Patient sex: M
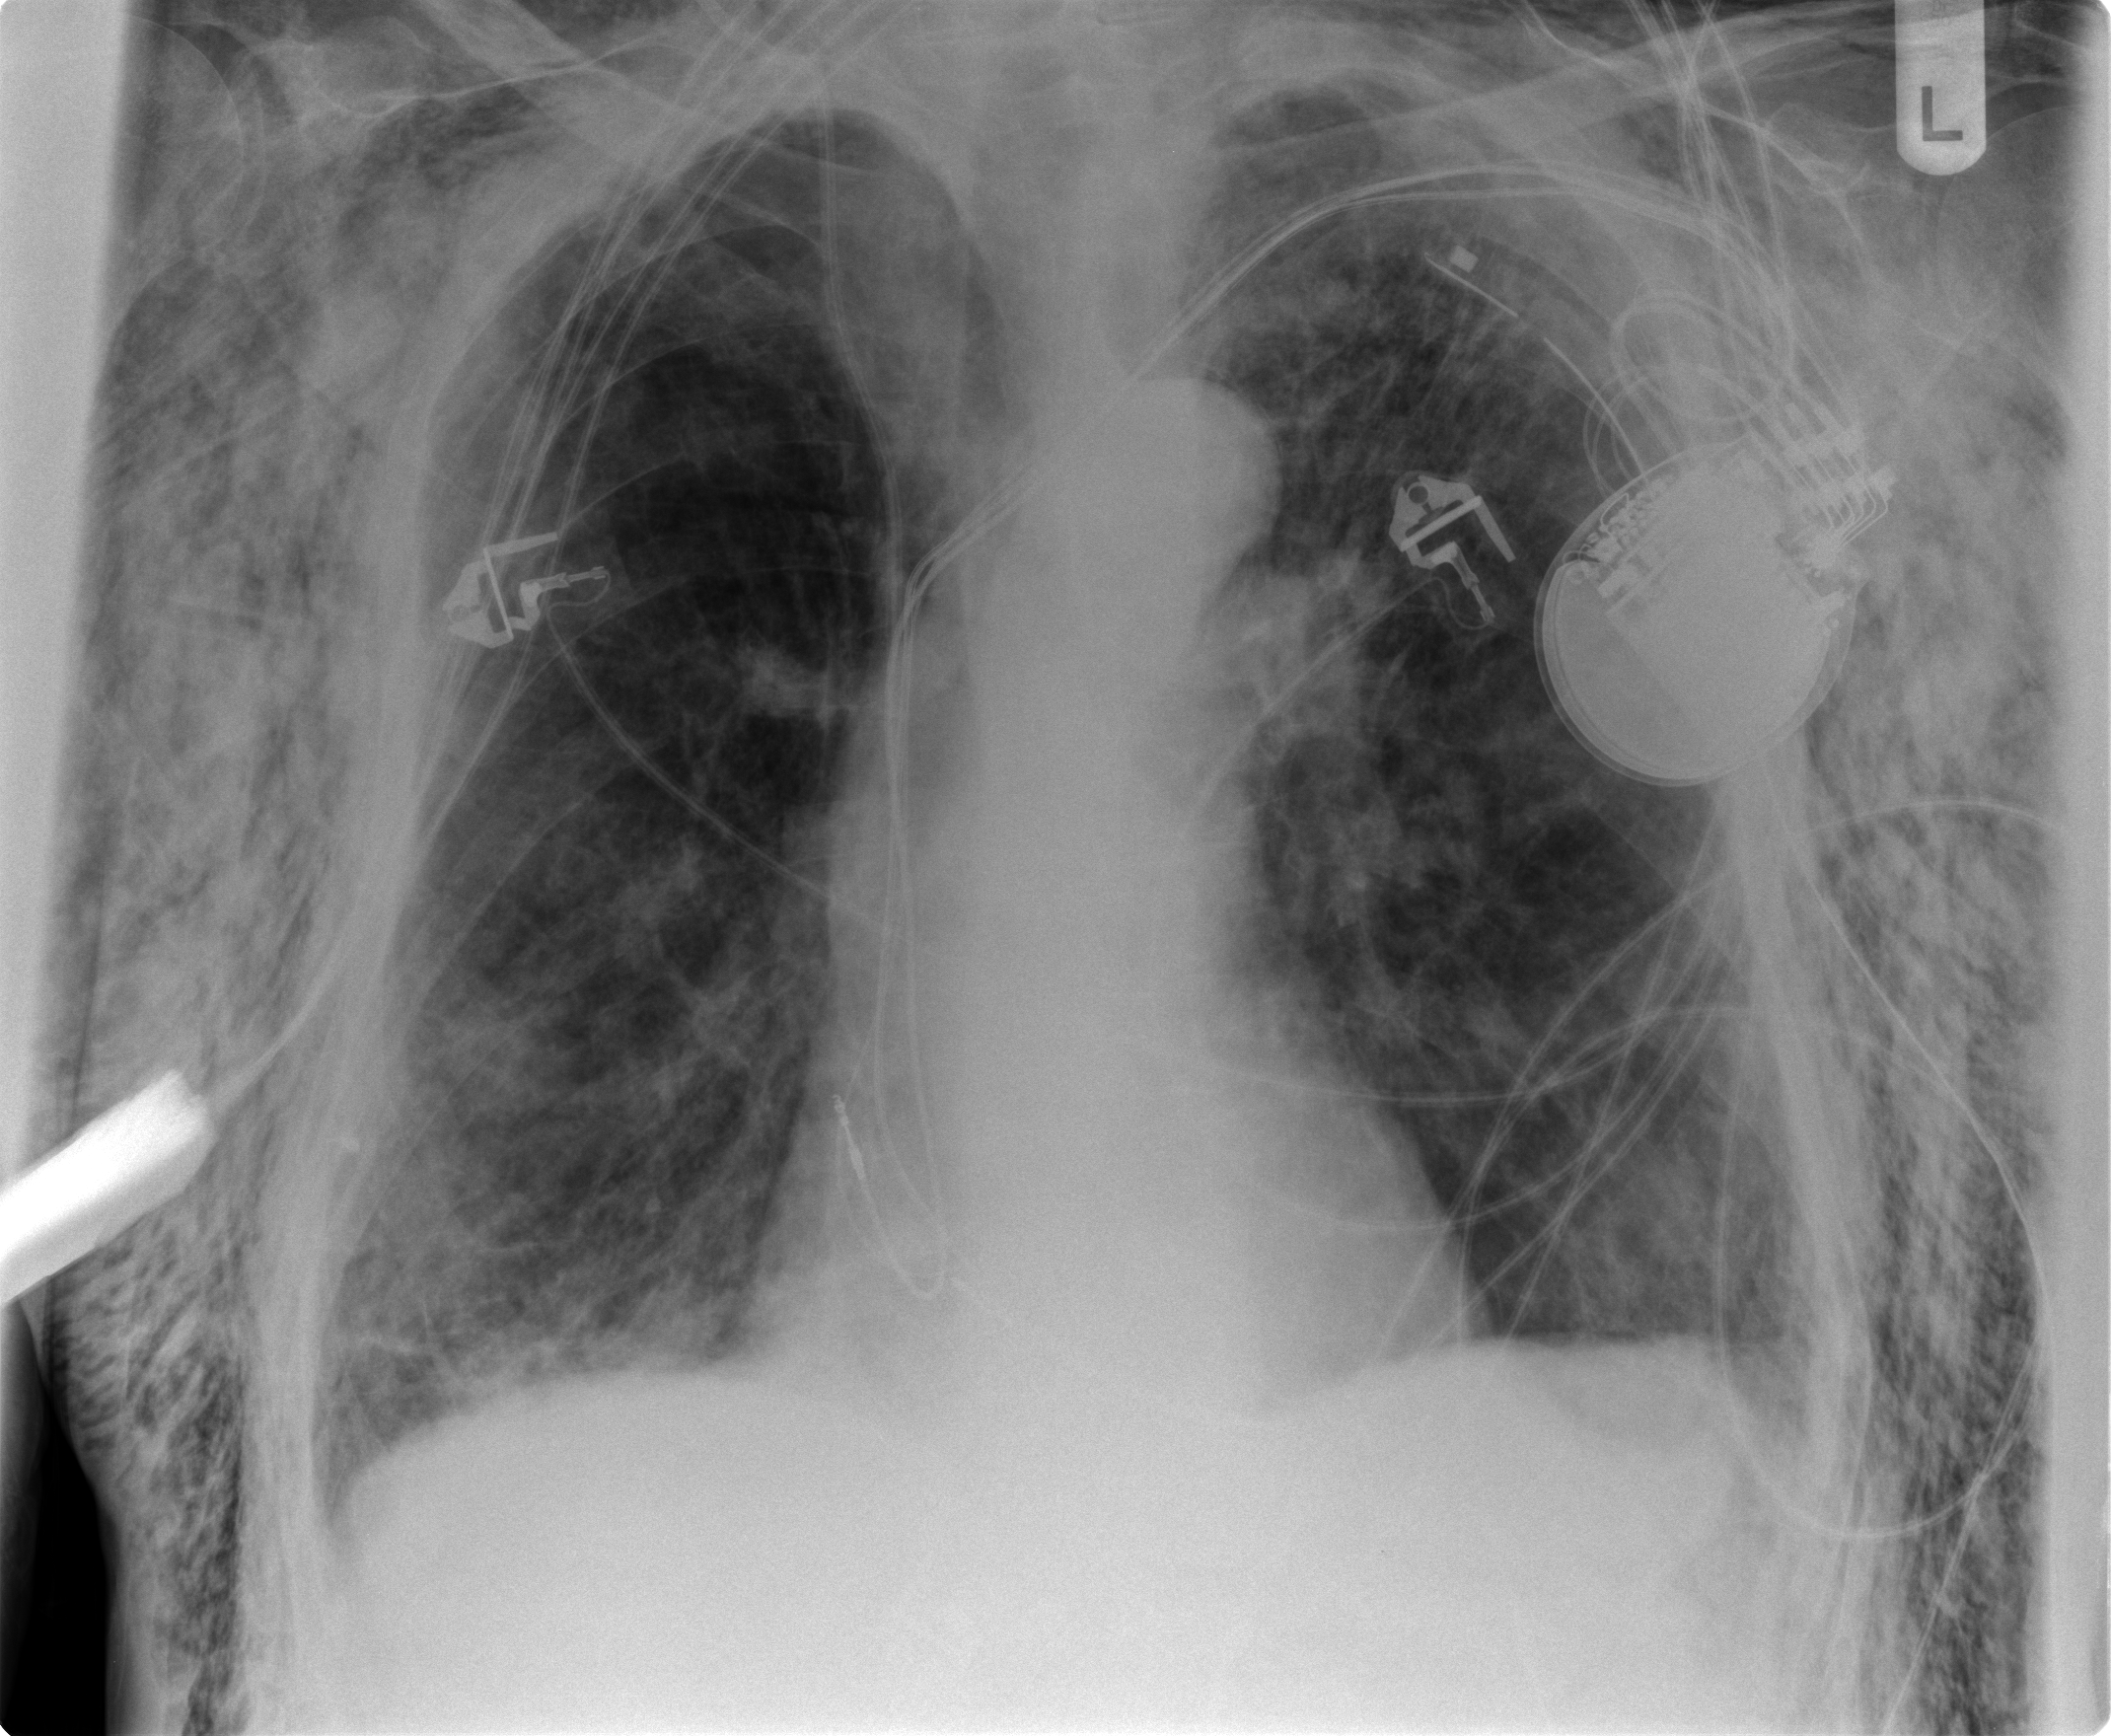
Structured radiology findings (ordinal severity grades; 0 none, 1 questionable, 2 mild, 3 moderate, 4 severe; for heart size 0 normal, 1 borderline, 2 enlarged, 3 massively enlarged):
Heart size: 0
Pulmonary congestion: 0
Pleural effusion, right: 0
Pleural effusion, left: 1
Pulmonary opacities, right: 2
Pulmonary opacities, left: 2
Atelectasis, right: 2
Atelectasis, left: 2